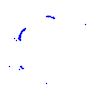
Particle: kaon